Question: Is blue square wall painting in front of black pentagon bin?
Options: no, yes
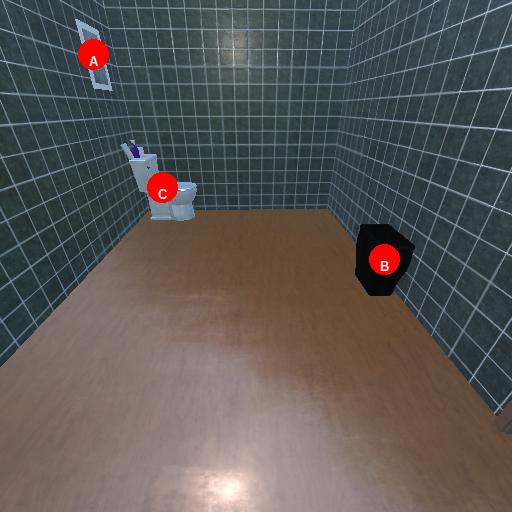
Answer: no